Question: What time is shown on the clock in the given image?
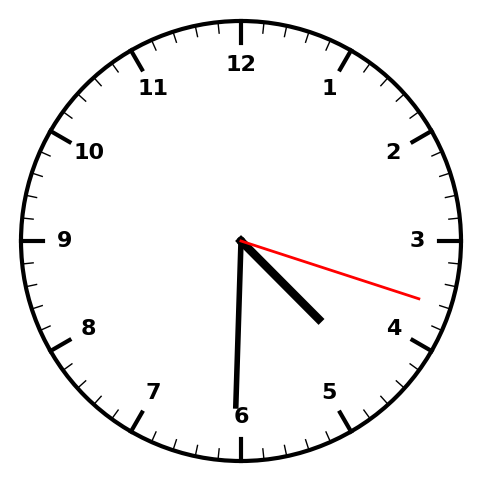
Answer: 04:30:18